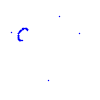
Particle: proton